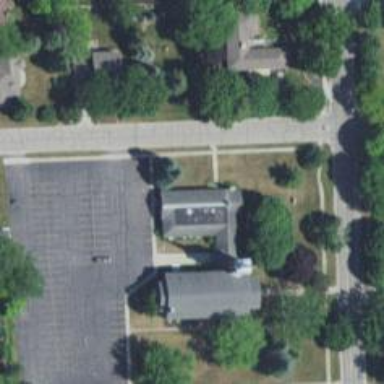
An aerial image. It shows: Kindergarten.